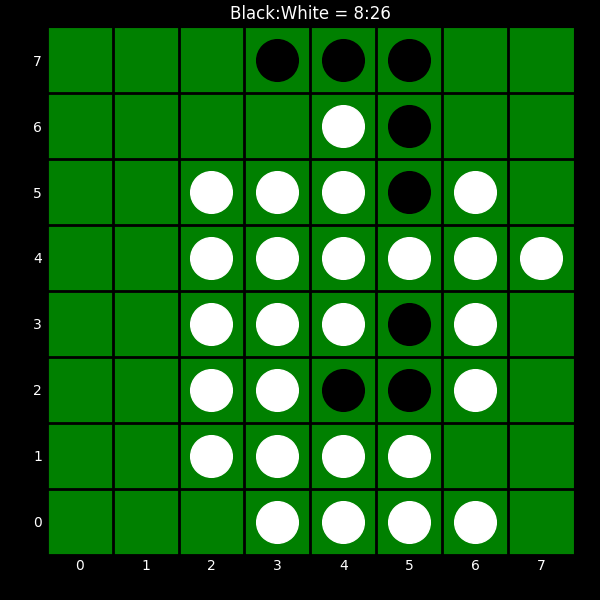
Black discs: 8
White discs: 26